Interaction volume radius: 5 \u00c5
Interaction volume height: 10 \u00c5
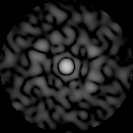
Disorder parameter: 0.8017